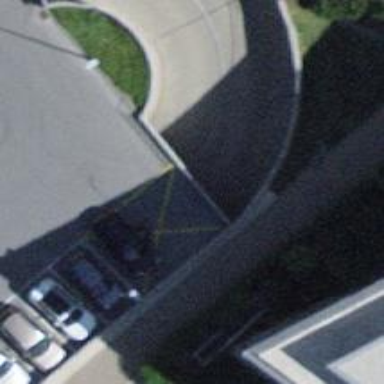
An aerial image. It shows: Parking entrance.